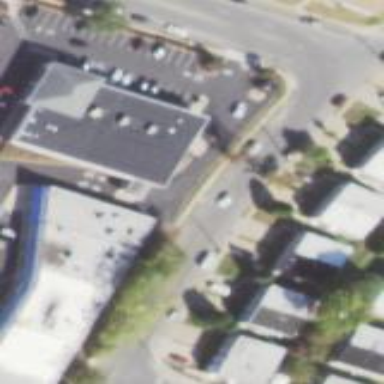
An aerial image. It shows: Pharmacy building providing healthcare services.